Aerial crown-view tile of a tropical tree (Barro Colorado Island, Panama), acquired 20250124:
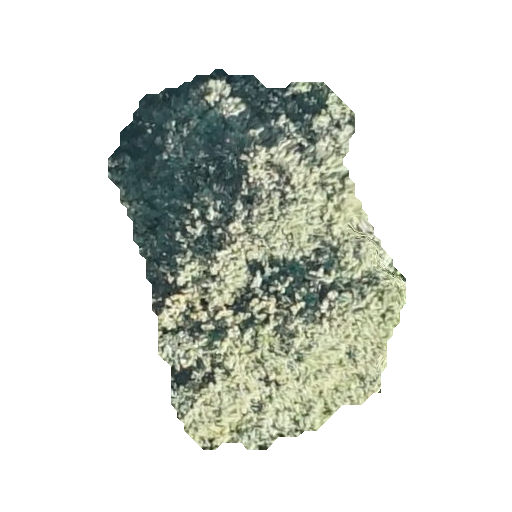
Species: Luehea seemannii
GBIF accepted scientific name: Luehea seemannii
Crown area: 117.429 m²